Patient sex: M
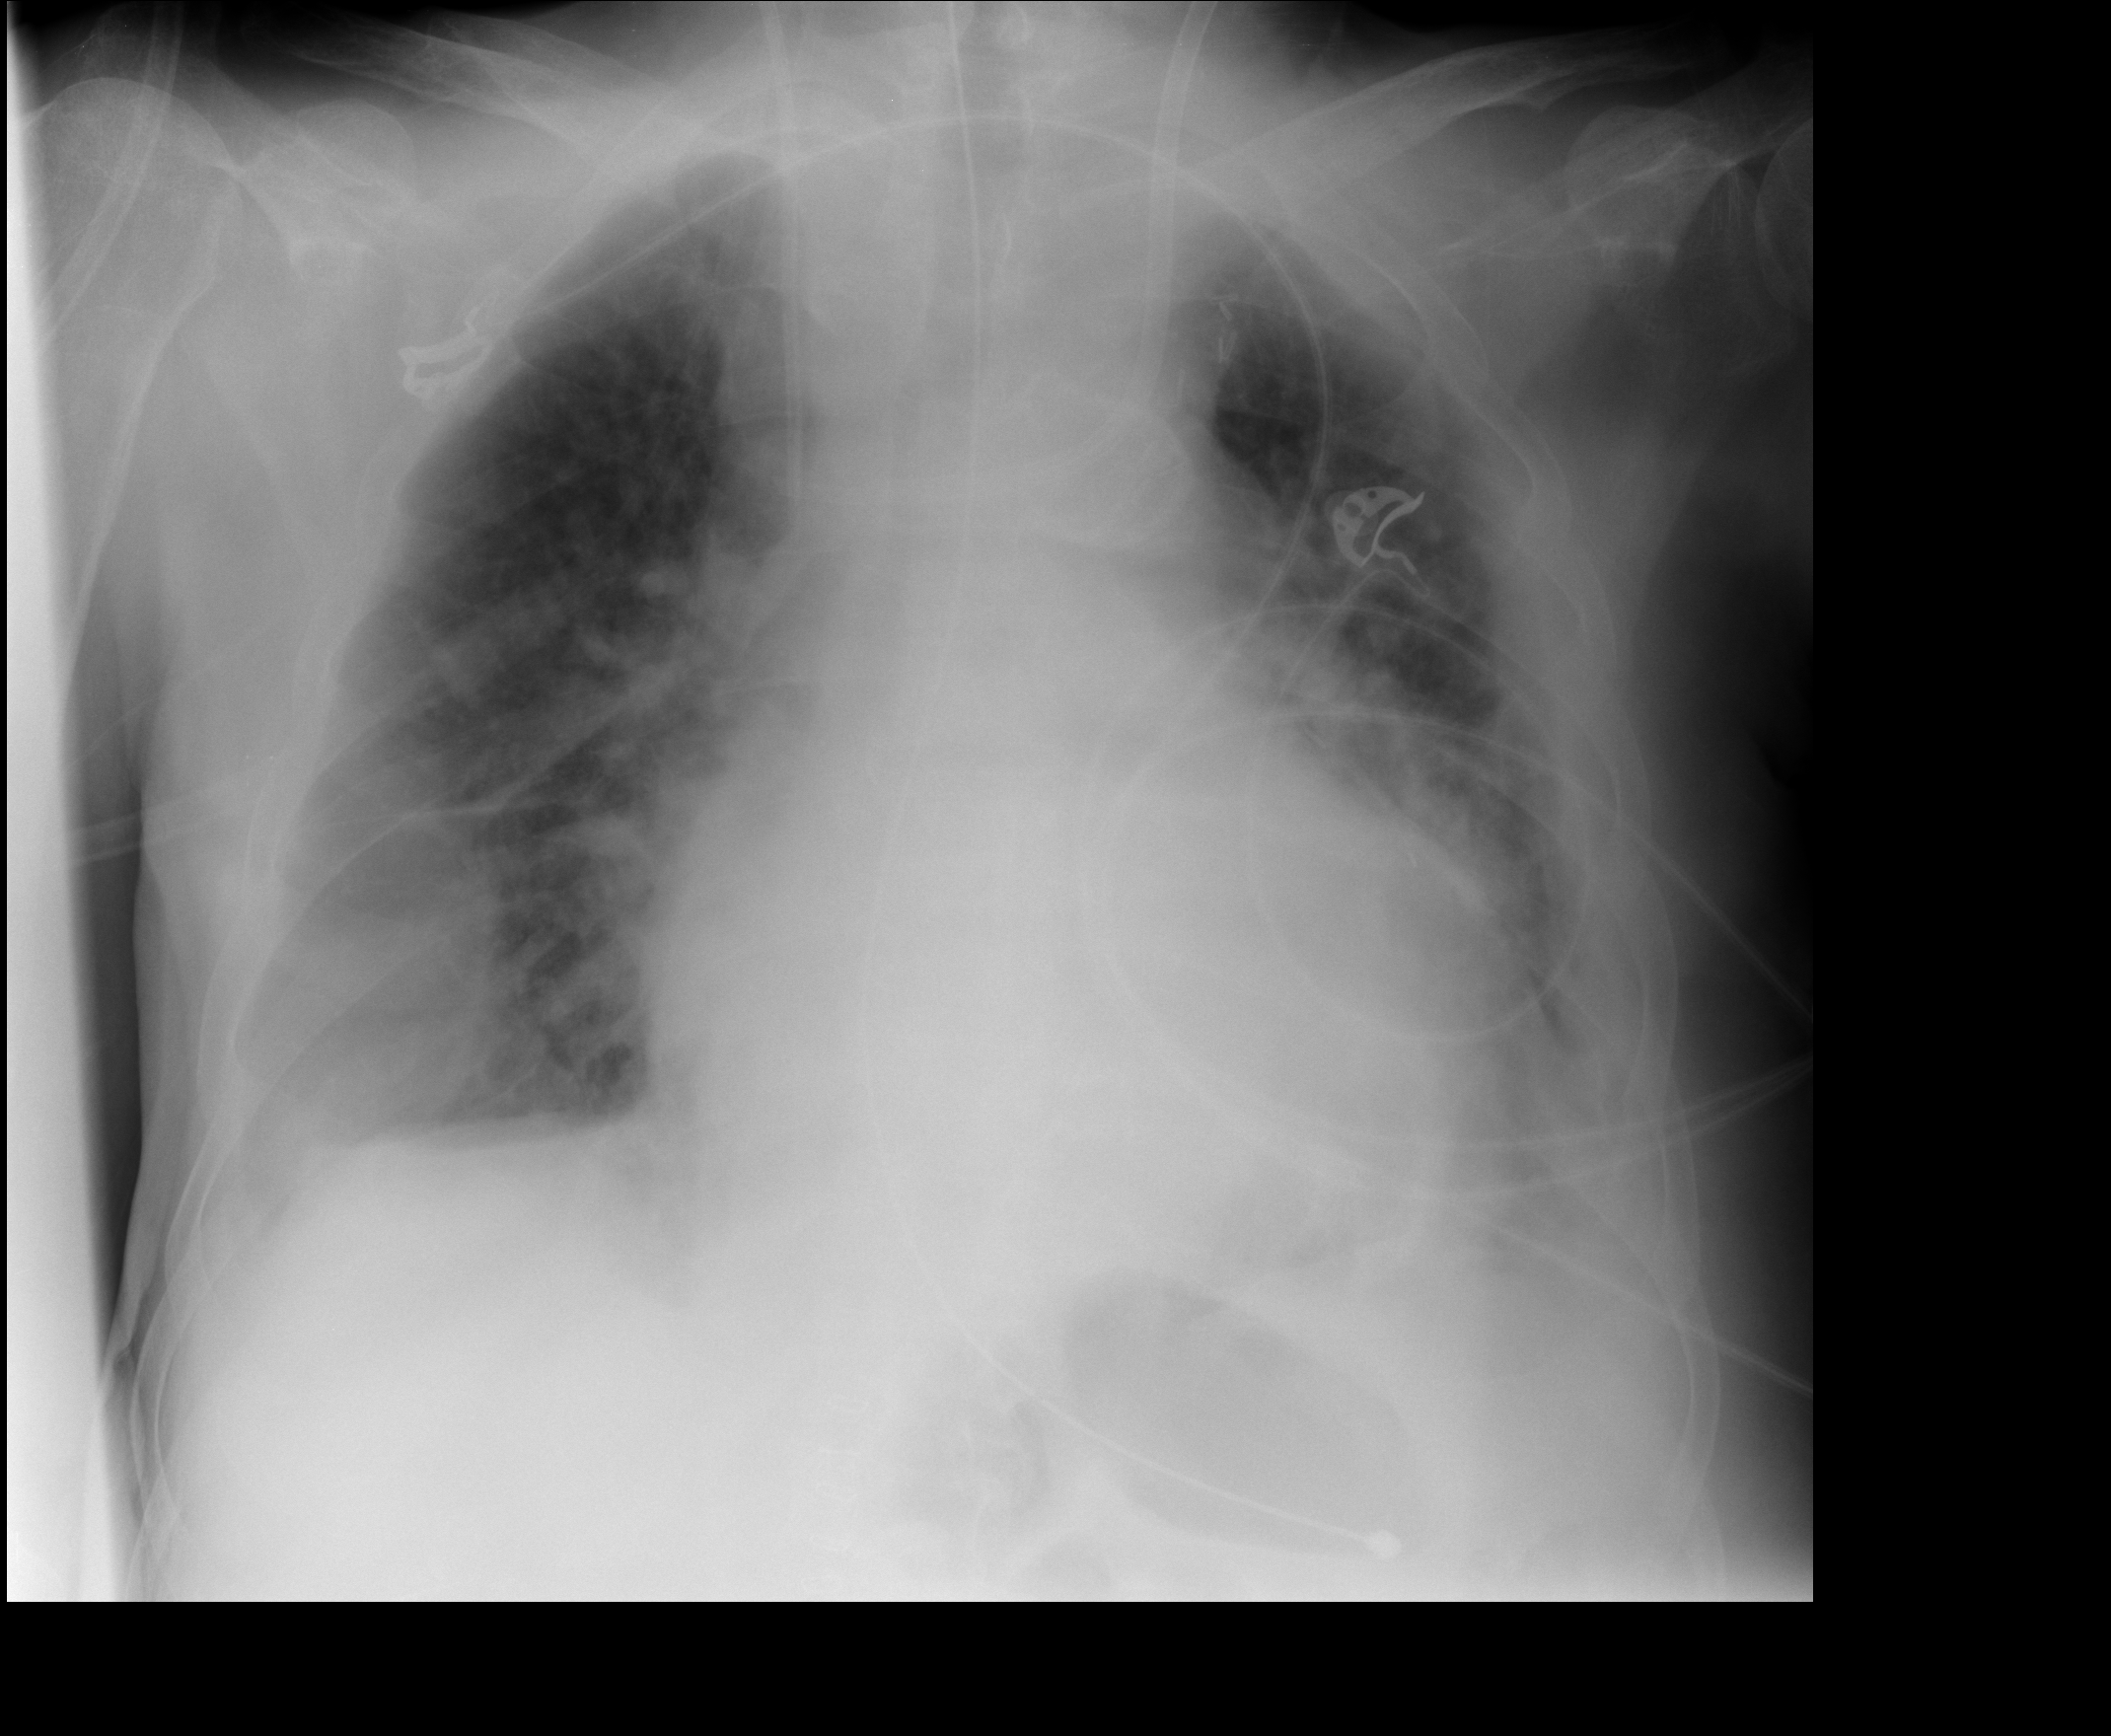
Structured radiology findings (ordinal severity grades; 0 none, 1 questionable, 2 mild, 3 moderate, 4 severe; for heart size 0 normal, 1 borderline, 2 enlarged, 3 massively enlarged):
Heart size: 2
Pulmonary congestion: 2
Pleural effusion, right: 2
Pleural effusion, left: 2
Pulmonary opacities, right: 0
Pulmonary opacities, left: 0
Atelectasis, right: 2
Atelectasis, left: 2